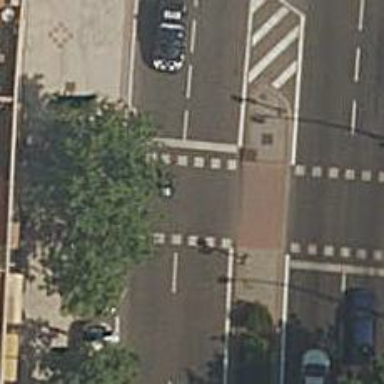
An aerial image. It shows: Road with traffic signals at the crossing.